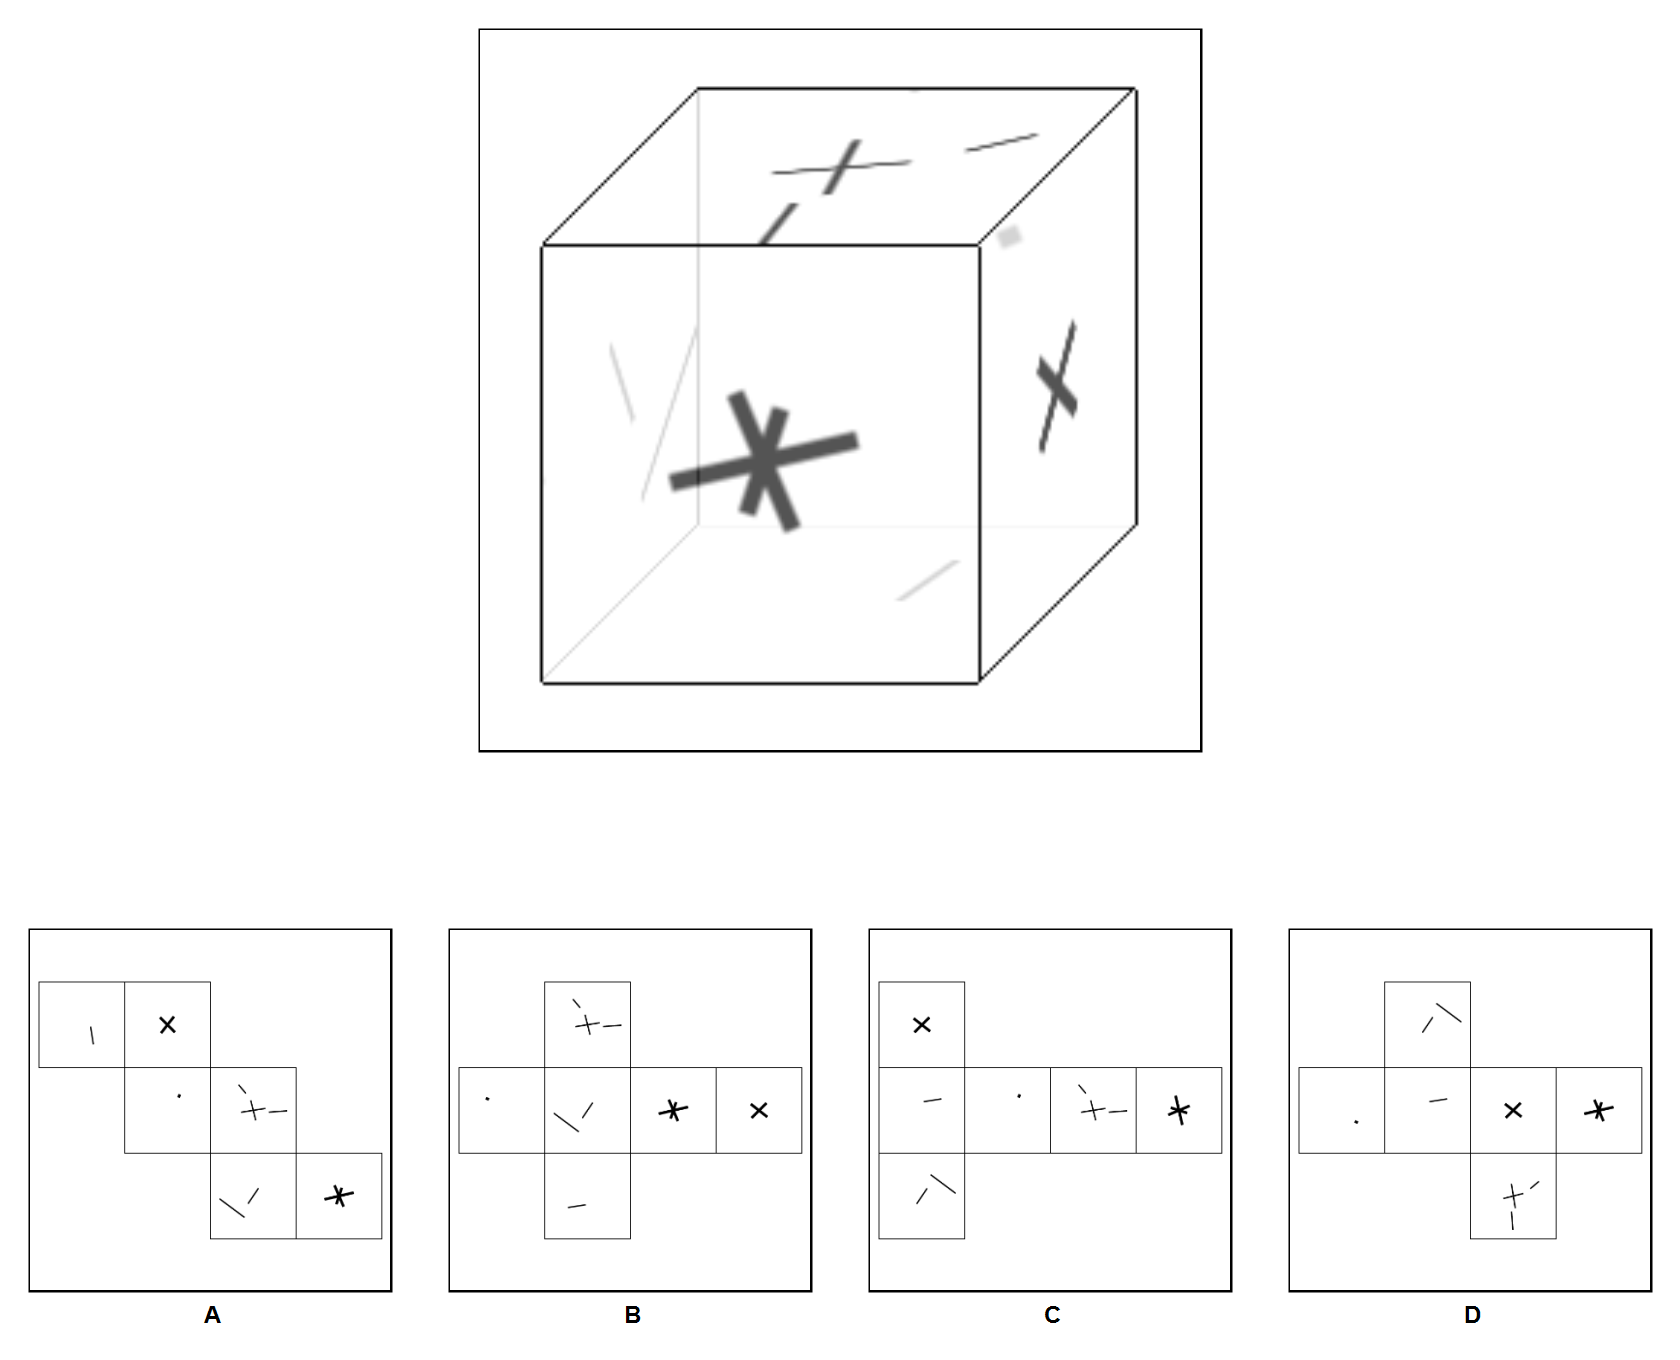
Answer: D